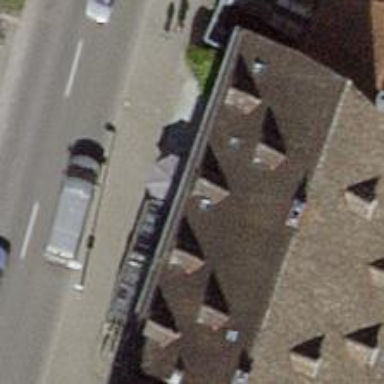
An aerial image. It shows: Restaurant.